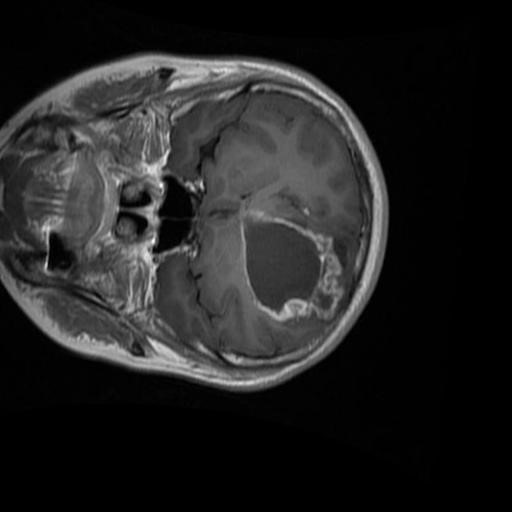
Label: brain_glioma